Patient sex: M
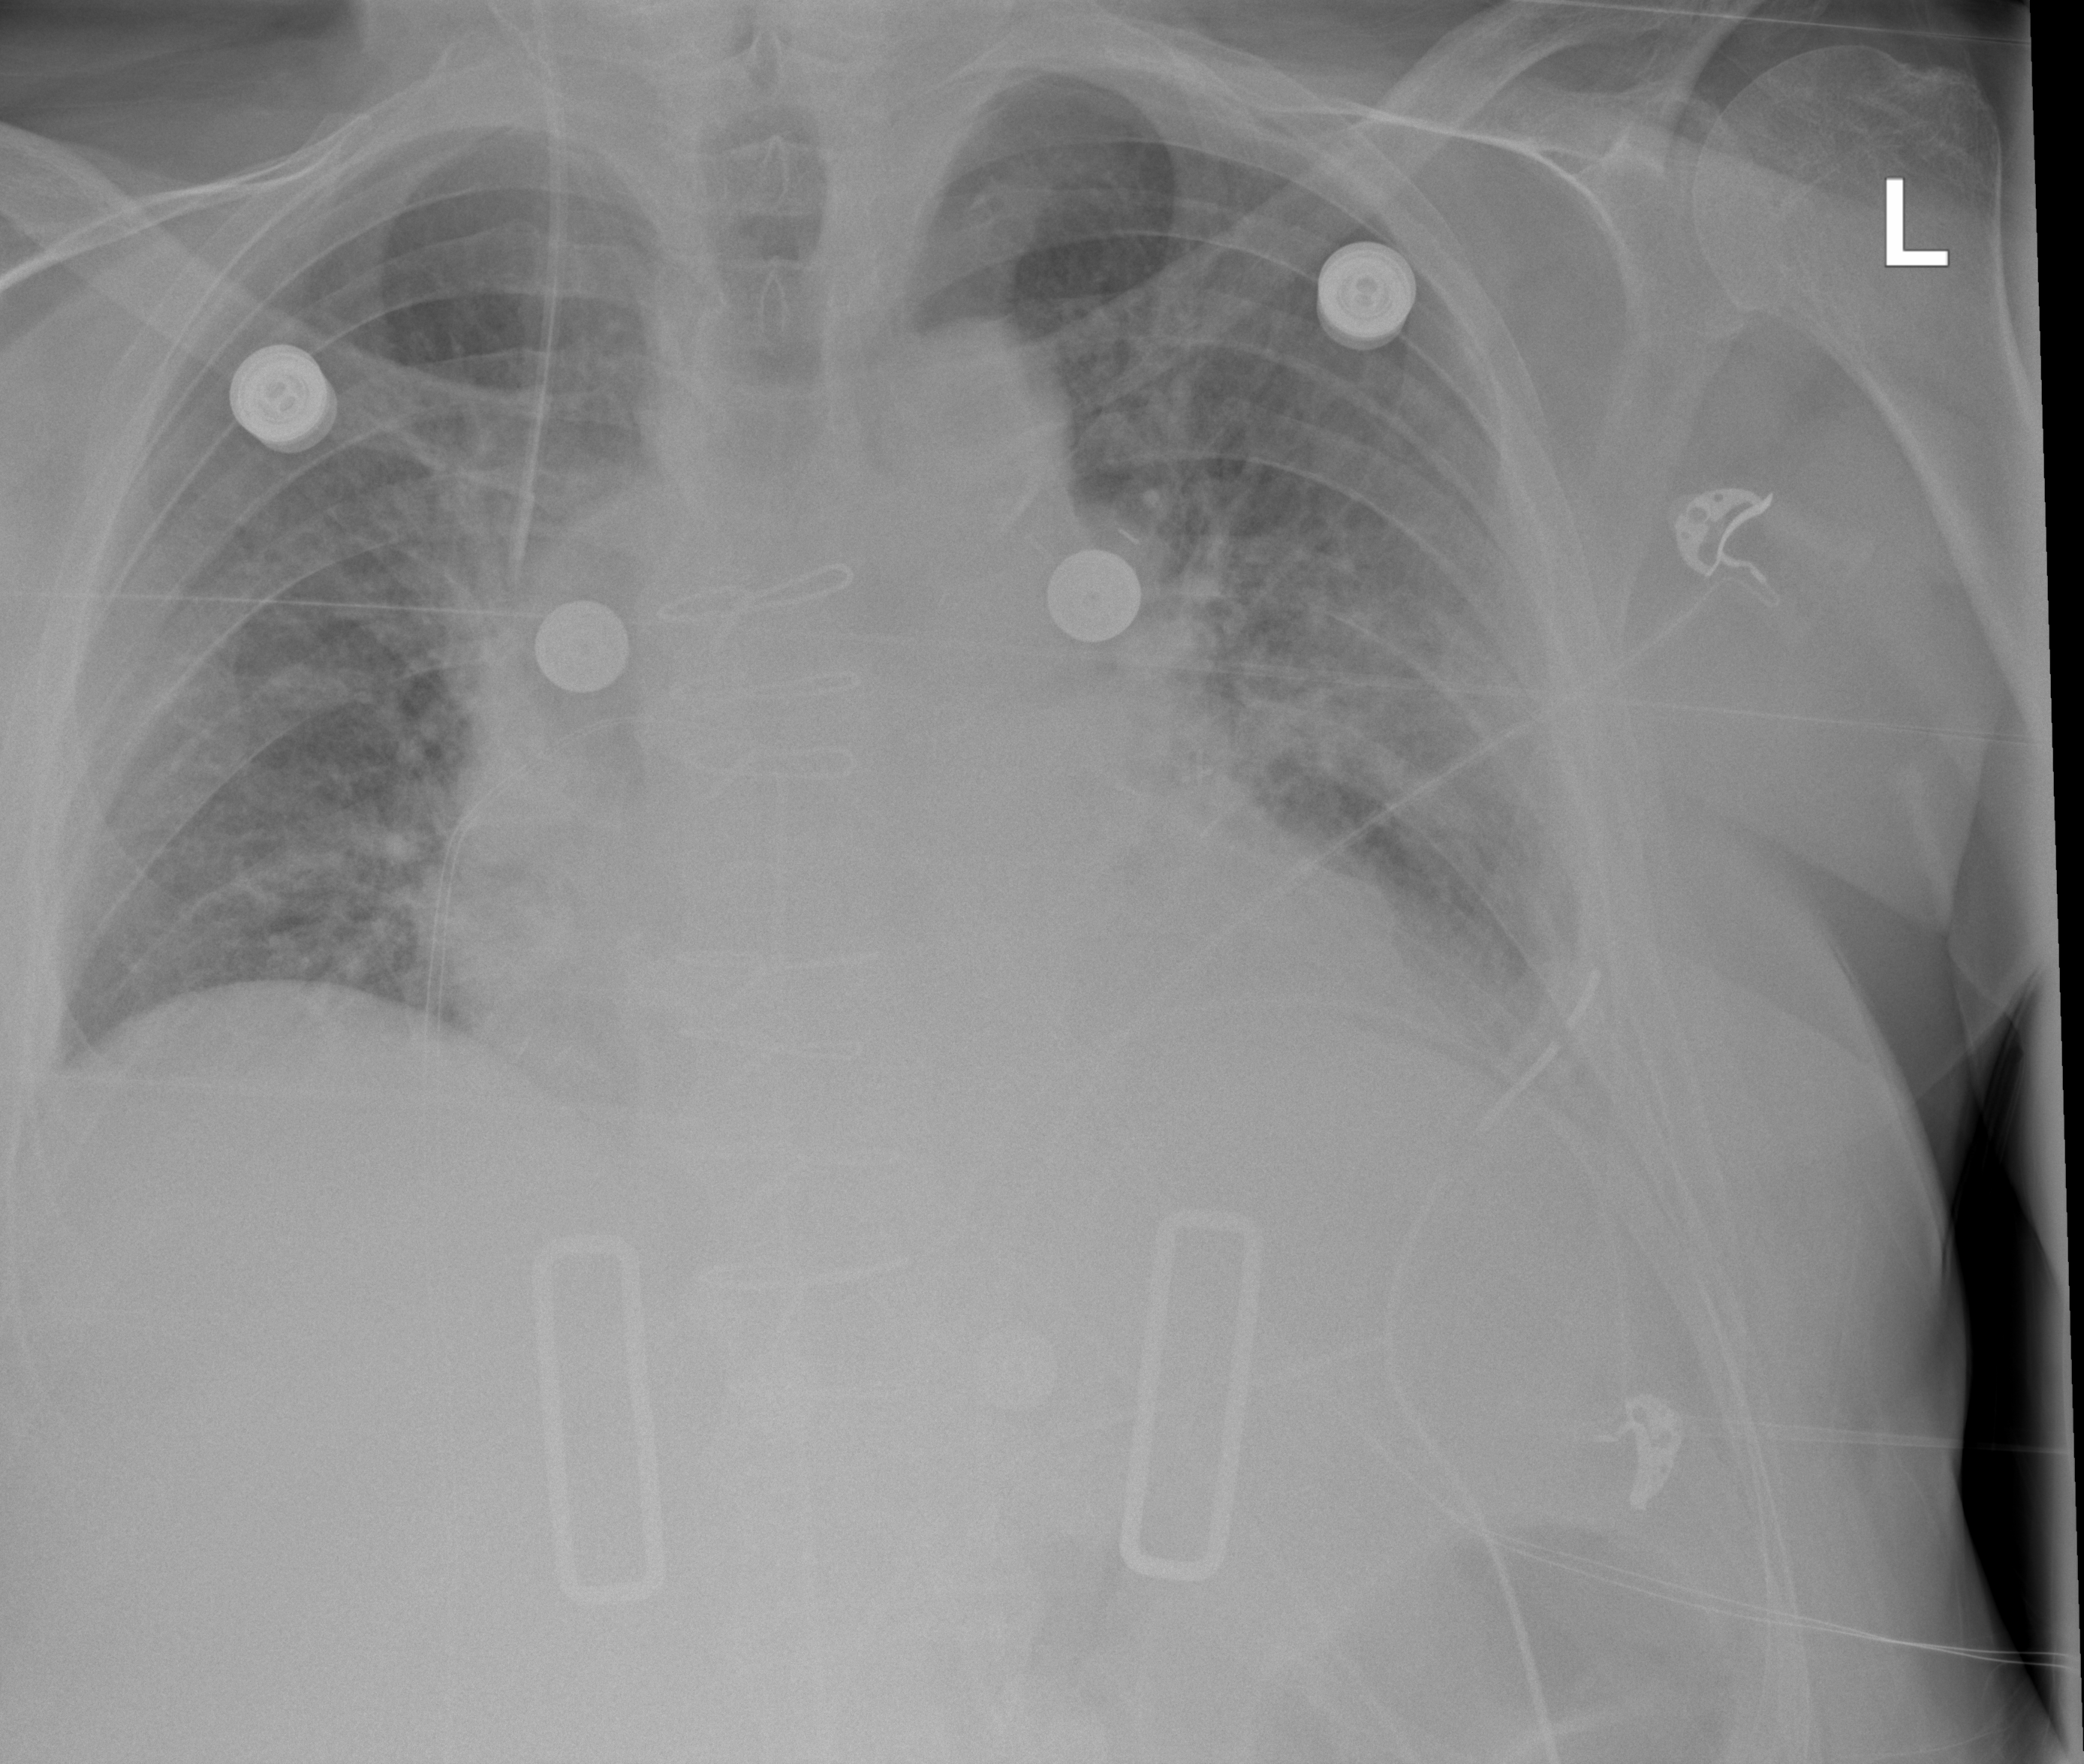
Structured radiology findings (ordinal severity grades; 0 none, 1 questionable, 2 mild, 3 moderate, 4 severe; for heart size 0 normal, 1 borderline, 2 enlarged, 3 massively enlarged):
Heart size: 2
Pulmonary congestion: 2
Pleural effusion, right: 1
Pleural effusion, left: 2
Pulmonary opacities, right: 2
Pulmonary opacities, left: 2
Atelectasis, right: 0
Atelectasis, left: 0